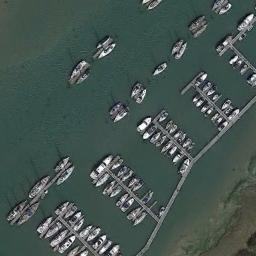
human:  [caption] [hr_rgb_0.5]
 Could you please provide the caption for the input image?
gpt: Many yachts moored neatly on the sea side of the harbor .

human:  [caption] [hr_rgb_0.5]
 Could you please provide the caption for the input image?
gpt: The harbor has lots of neatly docked boats and the color of the waters is green .

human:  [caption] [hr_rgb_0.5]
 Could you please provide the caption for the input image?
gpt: Many ships are in the harbor .

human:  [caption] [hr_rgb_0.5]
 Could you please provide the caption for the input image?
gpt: The harbor area is irregular .

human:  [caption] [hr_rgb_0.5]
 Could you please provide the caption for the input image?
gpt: There are many ships at the harbor .